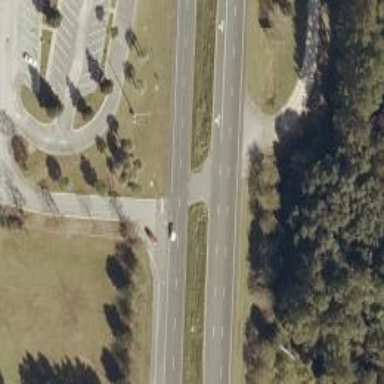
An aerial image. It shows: Asphalt trunk highway.